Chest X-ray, AP view. Patient: 28 years old, sex M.
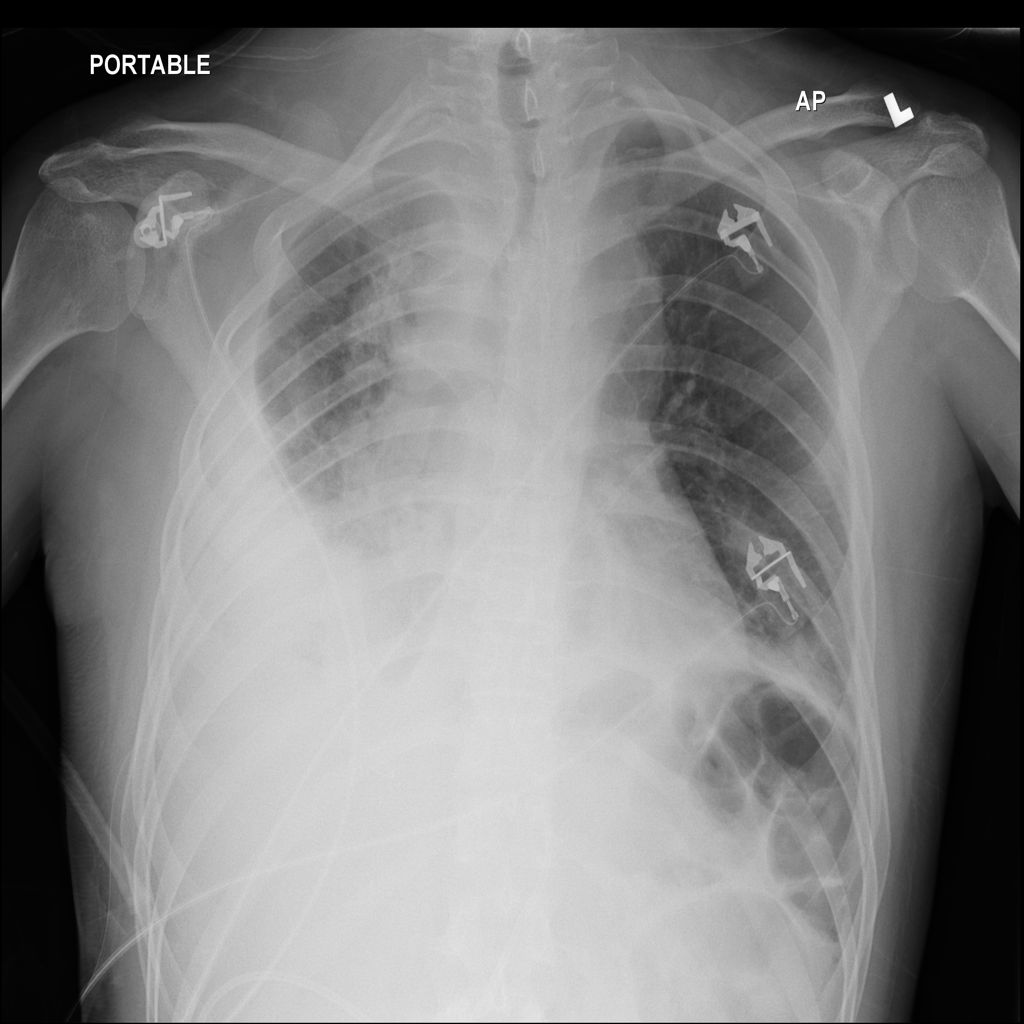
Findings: No Finding